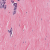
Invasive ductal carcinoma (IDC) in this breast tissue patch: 1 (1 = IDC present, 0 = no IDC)